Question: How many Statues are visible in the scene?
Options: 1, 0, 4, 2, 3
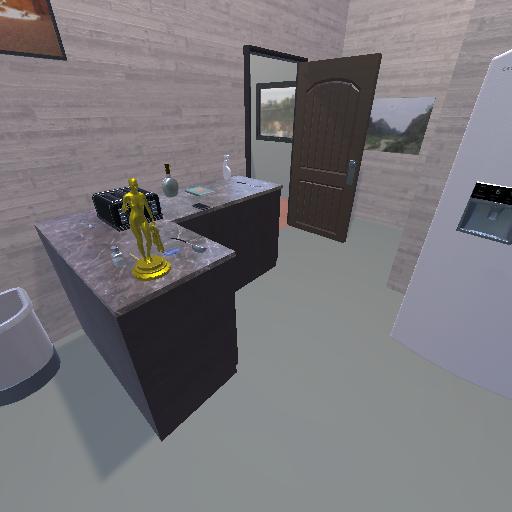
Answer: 1